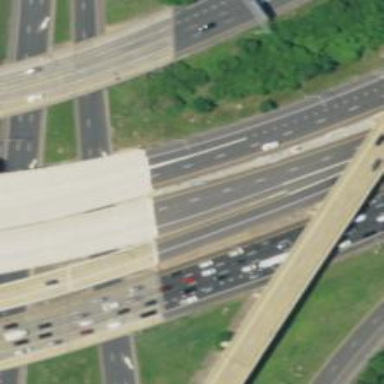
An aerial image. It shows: Asphalt motorway.